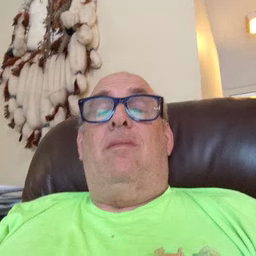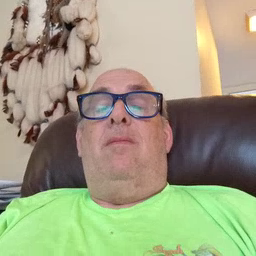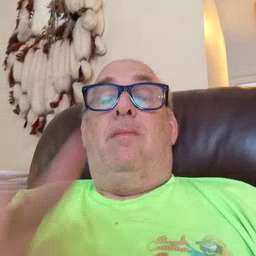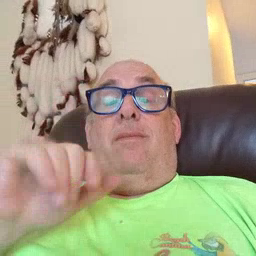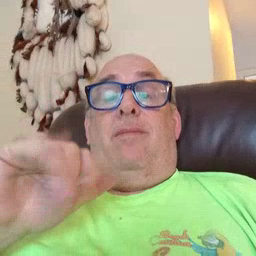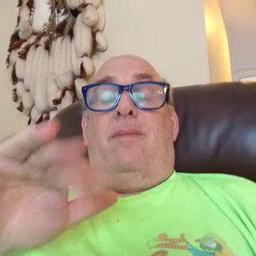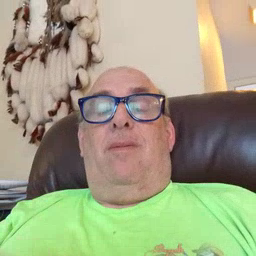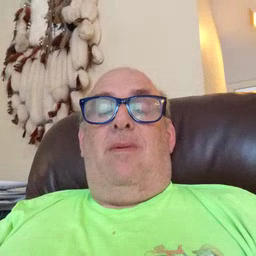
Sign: bye